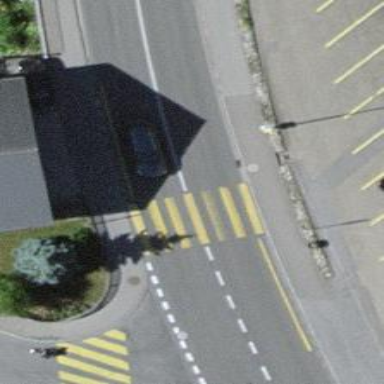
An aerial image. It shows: Marked zebra crossing on the road.